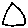
Label: triangle